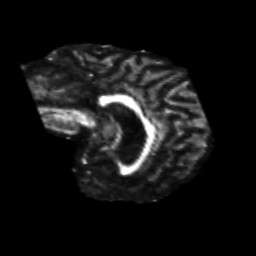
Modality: FA
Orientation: sagittal
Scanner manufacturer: siemens
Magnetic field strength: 3 T
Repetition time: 6.8 s
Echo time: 0.093 s